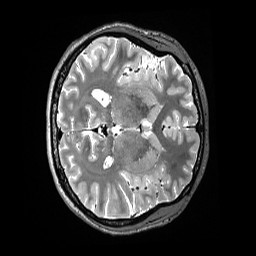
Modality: T2w
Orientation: axial
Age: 33
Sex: female
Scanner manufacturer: siemens
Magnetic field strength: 3 T
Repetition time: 3.2 s
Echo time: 0.564 s